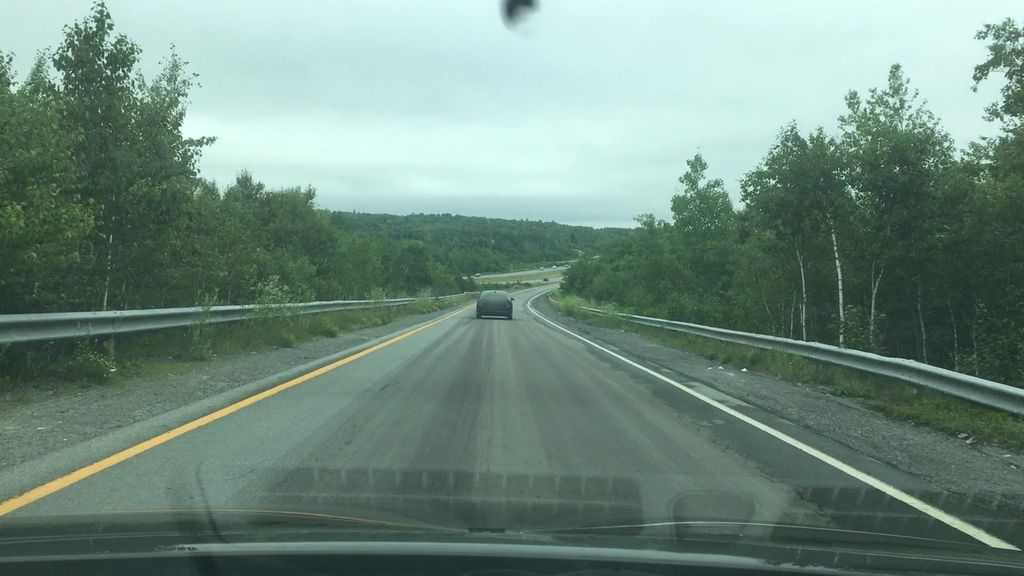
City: halifax